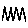
Label: zigzag